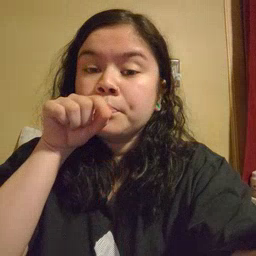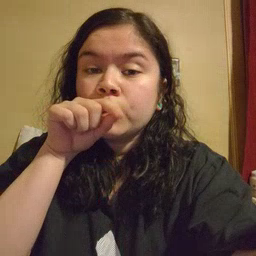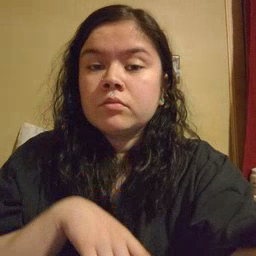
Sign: bird